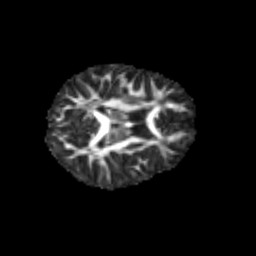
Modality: FA
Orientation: axial
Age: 6
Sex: female
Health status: healthy